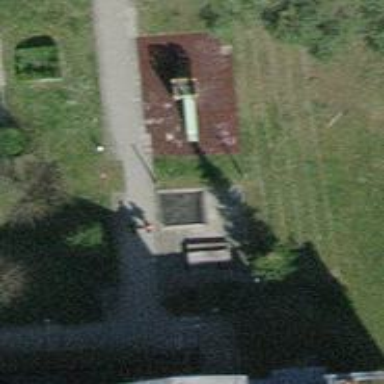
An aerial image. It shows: Picnic table located in leisure land area.